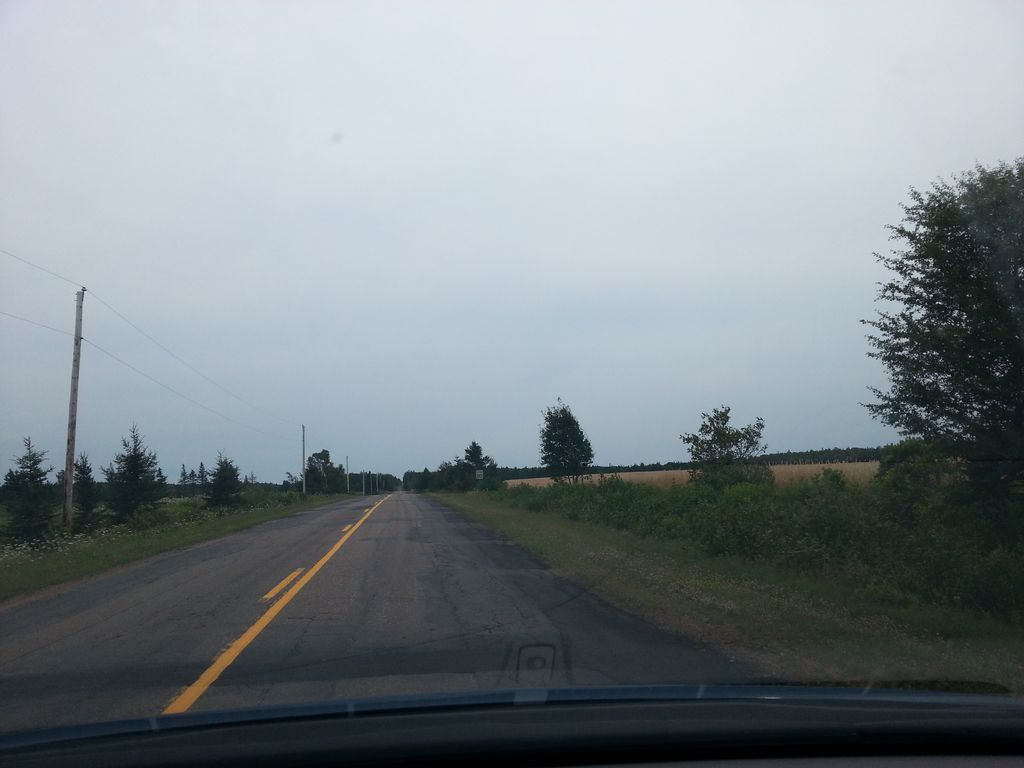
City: charlottetown